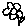
Label: flower